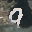
Label: 9